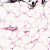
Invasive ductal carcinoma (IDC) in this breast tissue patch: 0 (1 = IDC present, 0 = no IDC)